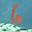
Label: 6